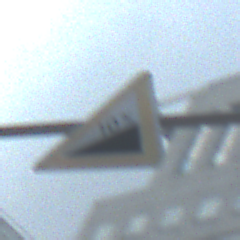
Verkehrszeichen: Steigung10
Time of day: MorningAfternoon
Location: Outdoor (Urban)
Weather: PartlyCloudy
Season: NotSpecified
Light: Natural